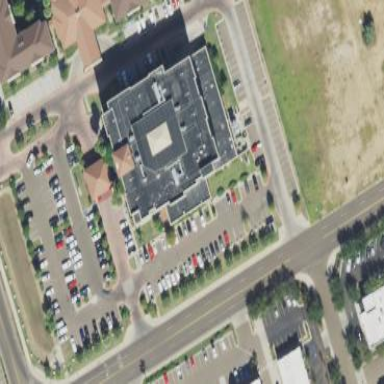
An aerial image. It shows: Hotel building.